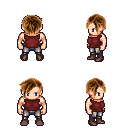
a pixel art fantasy rpg character, male body template, human, light skin, maroon sleeveless shirt, metal pants, brown pixie cut hairstyle, maroon shoes, four views (front, back, left, right), 2x2 character sprite sheet, small pixel art, hard edges, no anti-aliasing